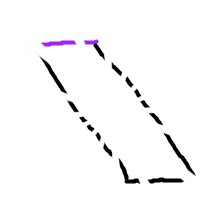
Shape: parallelogram